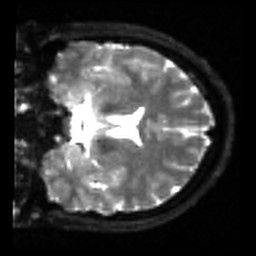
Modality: sbref
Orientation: coronal
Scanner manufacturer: siemens
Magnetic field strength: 3 T
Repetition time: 4 s
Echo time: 0.0594 s